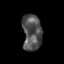
Tissue: prostate
Cell type: Epithelial cells
Senescence score: 0.283
Nuclear area (px): 684
Mean DAPI intensity: 82.953